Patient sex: F
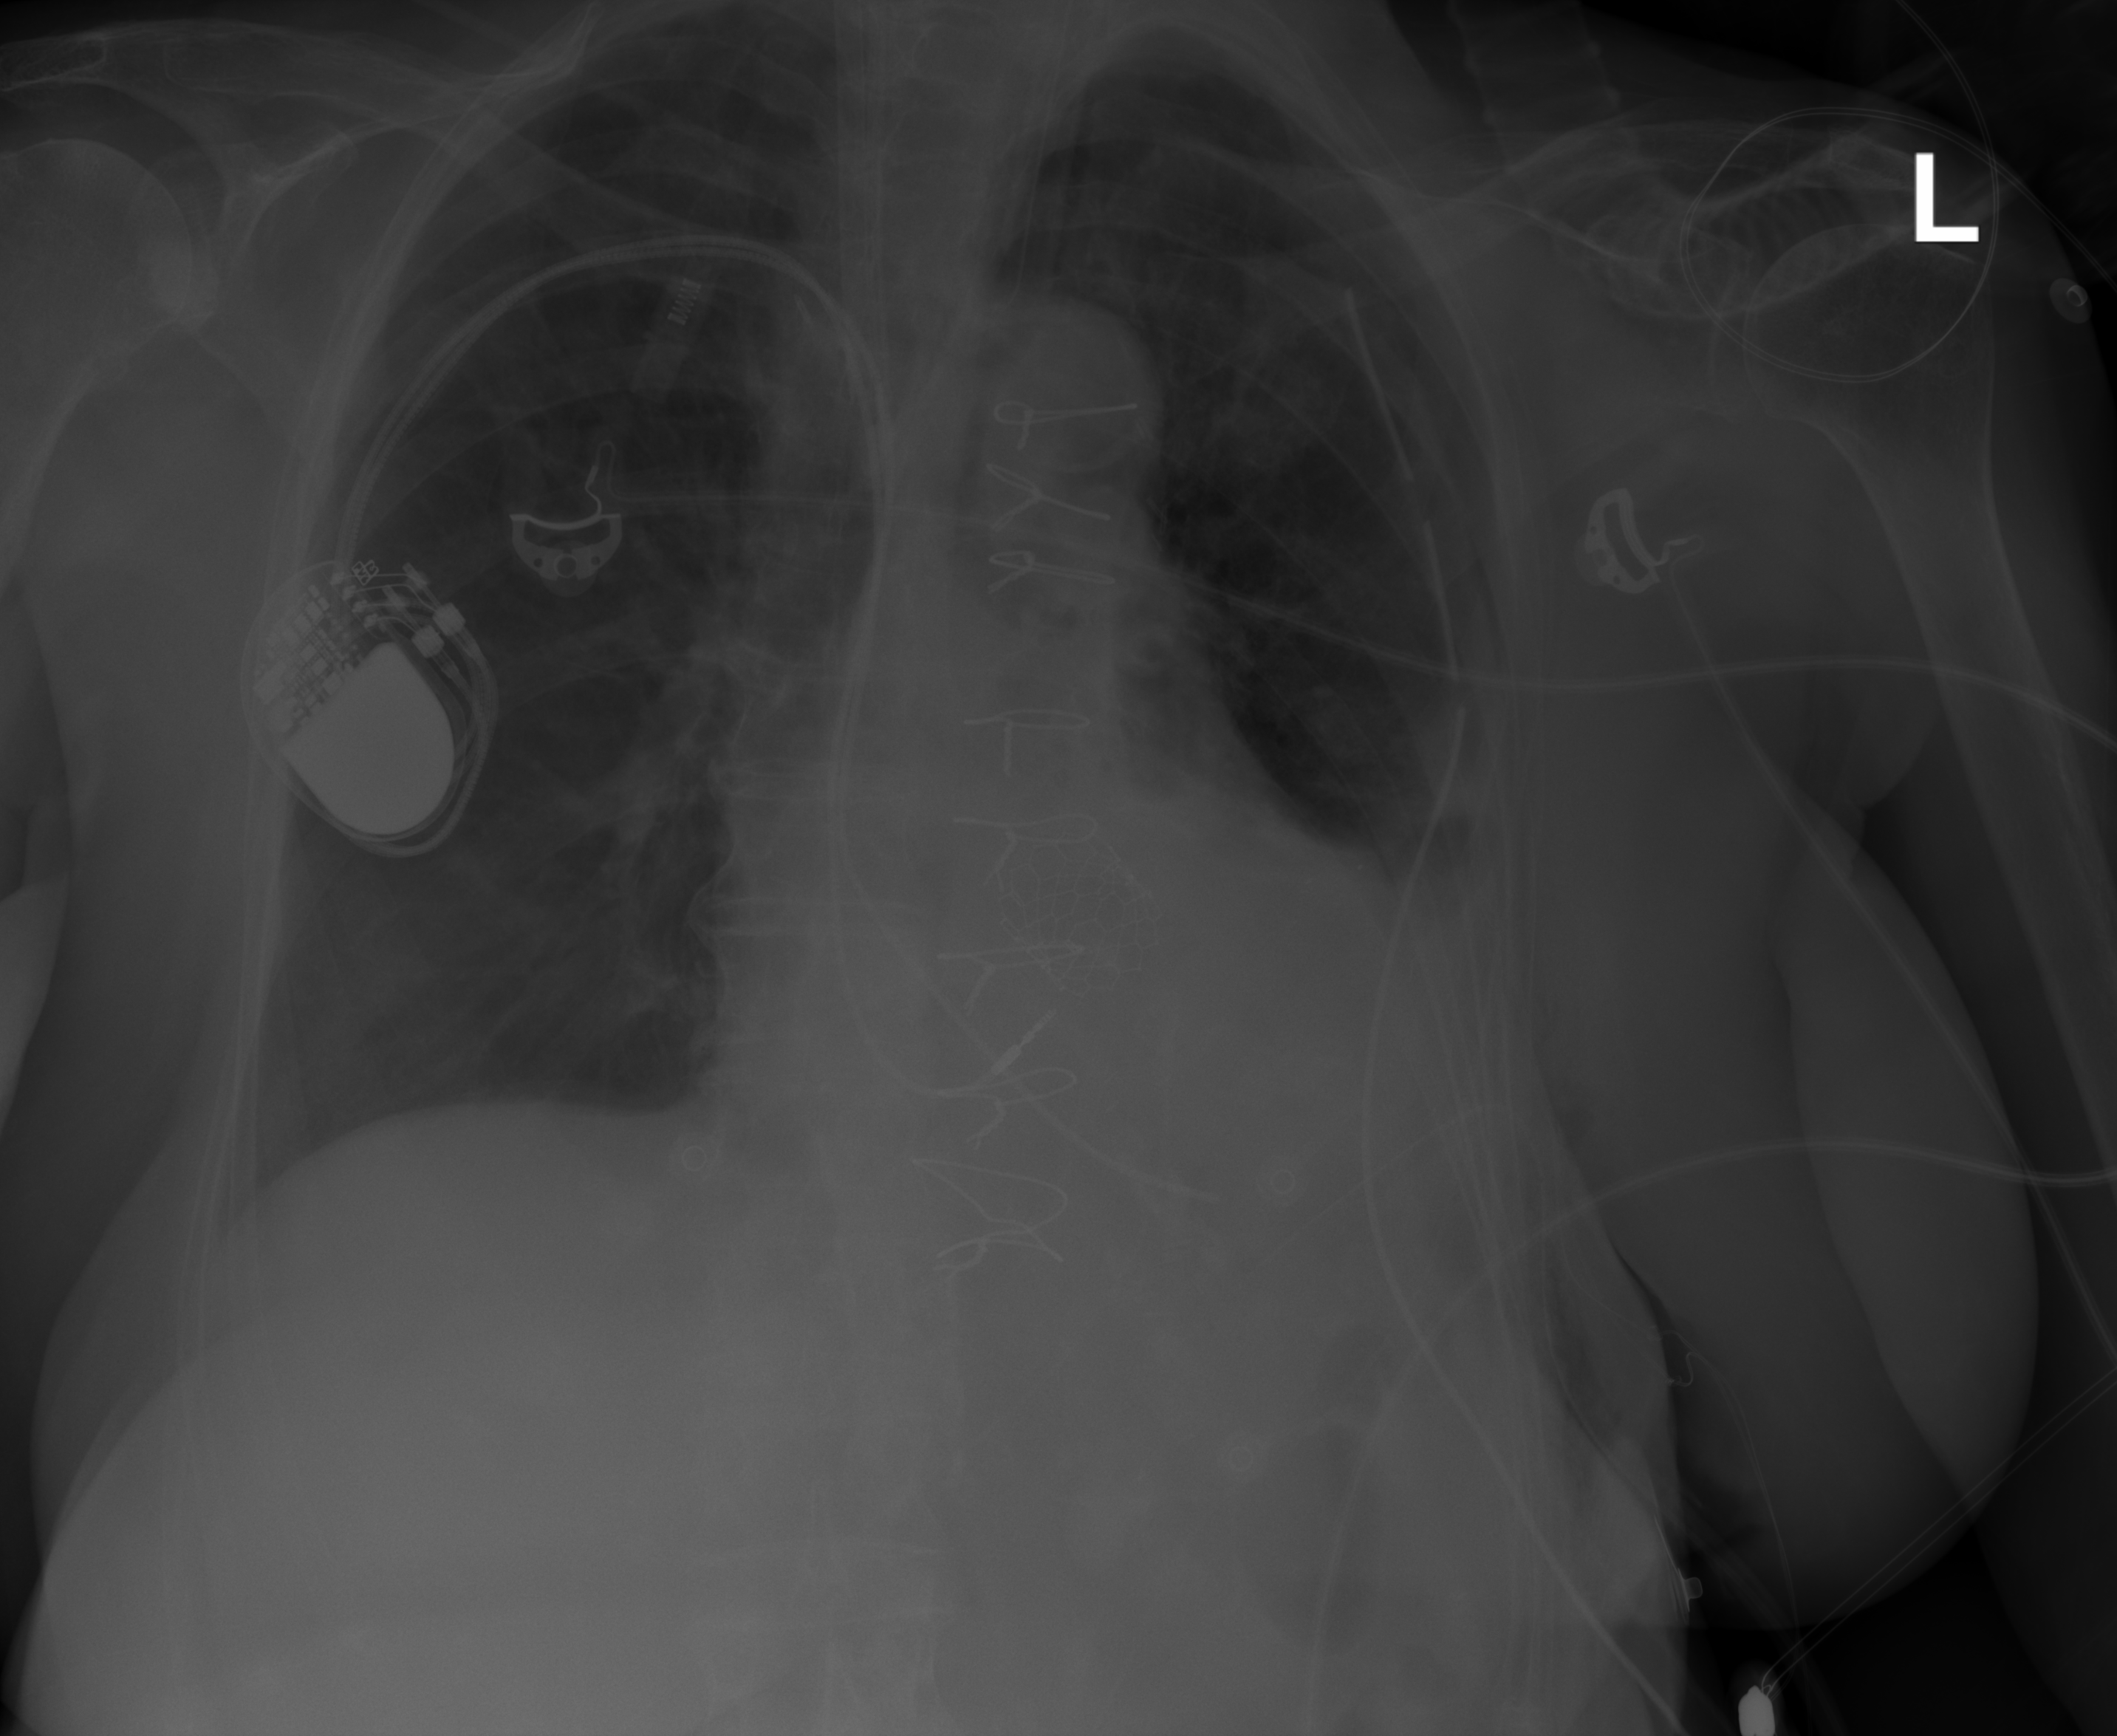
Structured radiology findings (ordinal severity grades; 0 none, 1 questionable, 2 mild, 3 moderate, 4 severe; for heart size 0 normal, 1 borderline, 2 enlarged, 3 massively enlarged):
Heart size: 0
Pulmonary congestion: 0
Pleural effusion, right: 0
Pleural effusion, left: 2
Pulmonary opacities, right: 0
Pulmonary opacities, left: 0
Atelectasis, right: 0
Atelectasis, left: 2